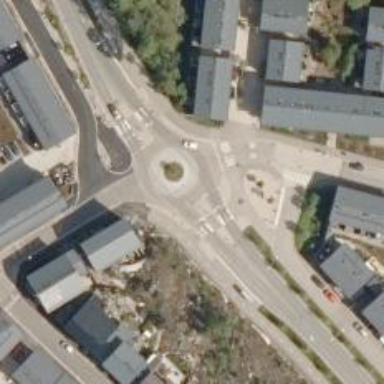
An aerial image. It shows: Tertiary road with asphalt surface leading to roundabout.